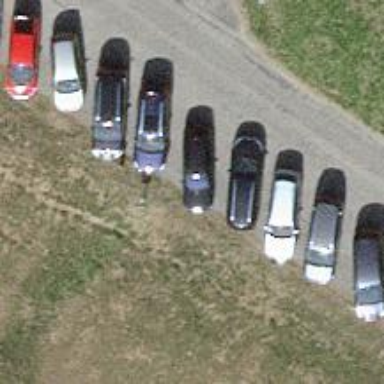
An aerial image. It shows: Parking area with surface.